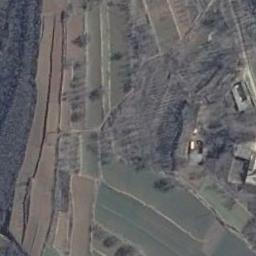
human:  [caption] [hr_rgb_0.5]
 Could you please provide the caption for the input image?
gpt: The bare and green terrace is next to some houses and trees .

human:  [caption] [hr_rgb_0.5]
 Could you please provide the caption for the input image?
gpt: Many green plants are on the terrace .

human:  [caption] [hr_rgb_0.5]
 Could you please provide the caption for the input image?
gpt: Most of the terraces are bare land .

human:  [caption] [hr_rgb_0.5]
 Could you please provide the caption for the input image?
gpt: There are several houses in a large layer of brown and green mixed terraces .

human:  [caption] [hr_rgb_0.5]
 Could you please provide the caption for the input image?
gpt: There are several buildings beside the terraces .